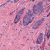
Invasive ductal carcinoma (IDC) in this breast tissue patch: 1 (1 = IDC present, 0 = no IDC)